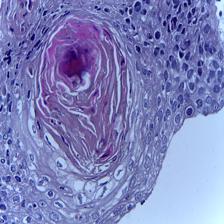
Diagnosis: OSCC